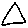
Label: triangle